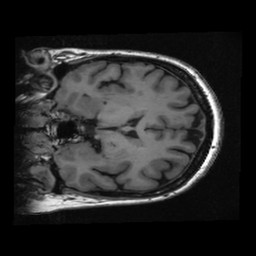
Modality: T1w
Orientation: coronal
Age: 67
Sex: female
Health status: healthy
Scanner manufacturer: ge
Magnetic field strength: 3 T
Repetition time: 0.008264 s
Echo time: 0.003108 s